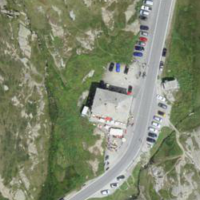
EUNIS habitat code: 26
Species observed at this site:
Marmota marmota
Corvus corone
Oenanthe oenanthe
Anthus spinoletta
Vaccinium myrtillus
Vaccinium uliginosum
Turdus viscivorus
Arnica montana
Juniperus communis
Alauda arvensis
Angelica sylvestris
Colias palaeno
Calluna vulgaris
Phoenicurus ochruros
Huperzia selago
Pica pica
Campanula scheuchzeri
Silene acaulis
Corvus corax
Periparus ater
Motacilla cinerea
Rupicapra rupicapra
Lophophanes cristatus
Linaria cannabina
Podisma pedestris
Chloris chloris
Corvus cornix
Montifringilla nivalis
Fringilla coelebs
Eristalis tenax
Hirundo rustica
Primula hirsuta
Regulus regulus
Rumex alpinus
Aquila chrysaetos
Motacilla alba
Delichon urbicum